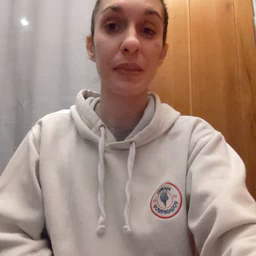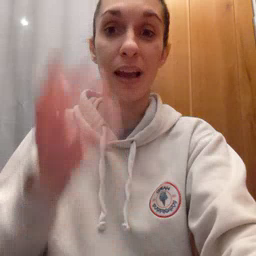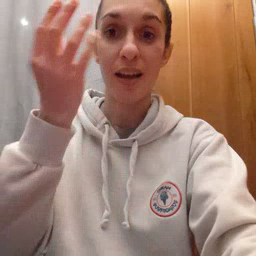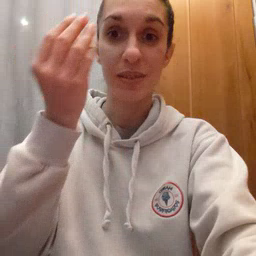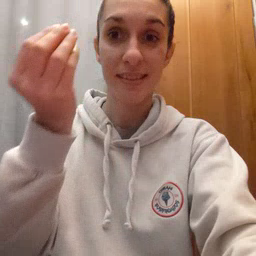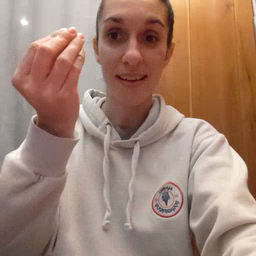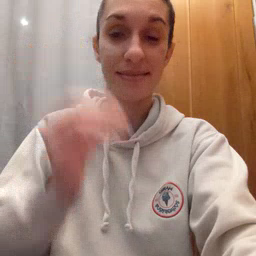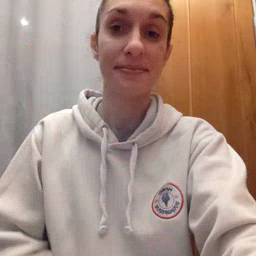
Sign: outside